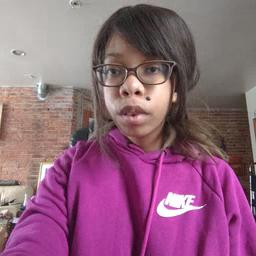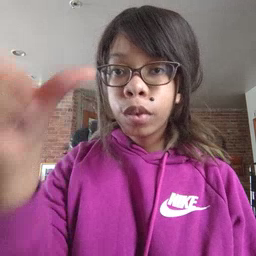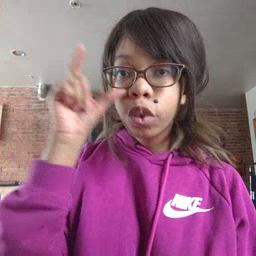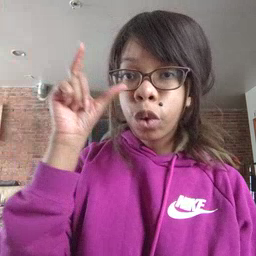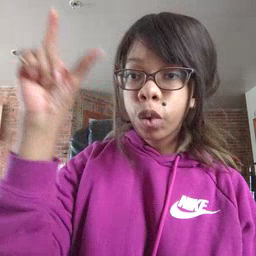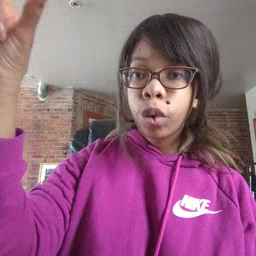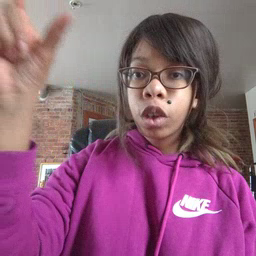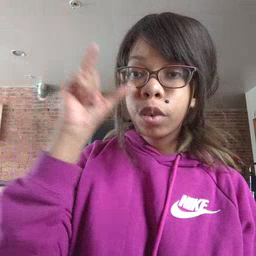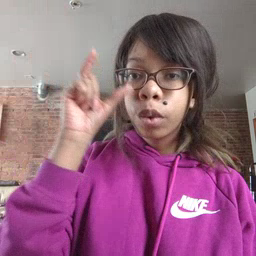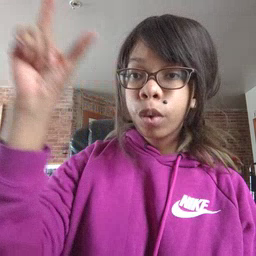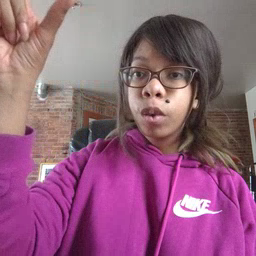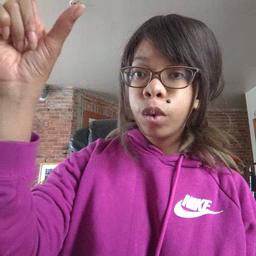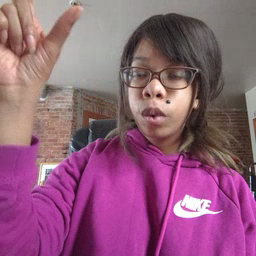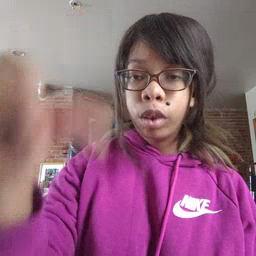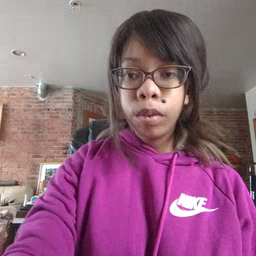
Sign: moon